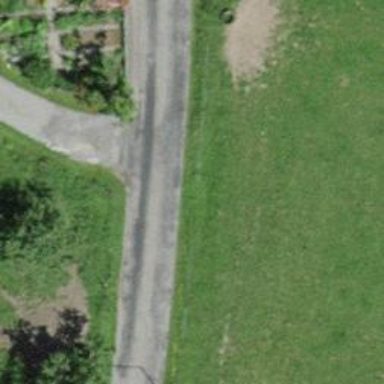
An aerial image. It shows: Unclassified road with asphalt surface.